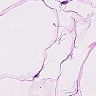
Metastatic tissue present: no